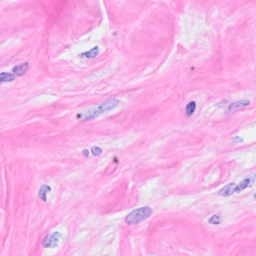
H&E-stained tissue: Breast